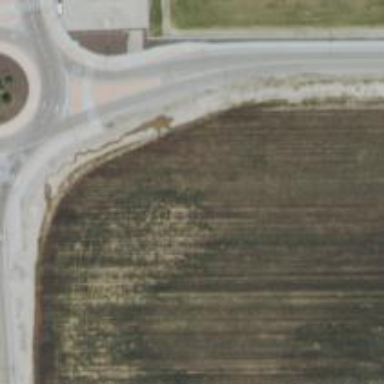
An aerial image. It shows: Turning circle on the road.